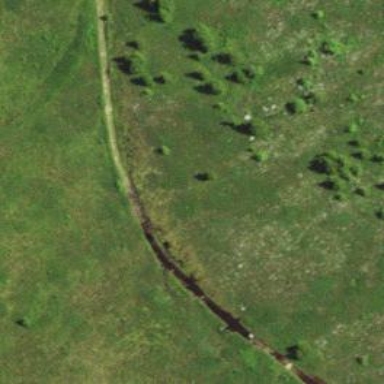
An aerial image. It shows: Abandoned railway track with grade 5 track type.